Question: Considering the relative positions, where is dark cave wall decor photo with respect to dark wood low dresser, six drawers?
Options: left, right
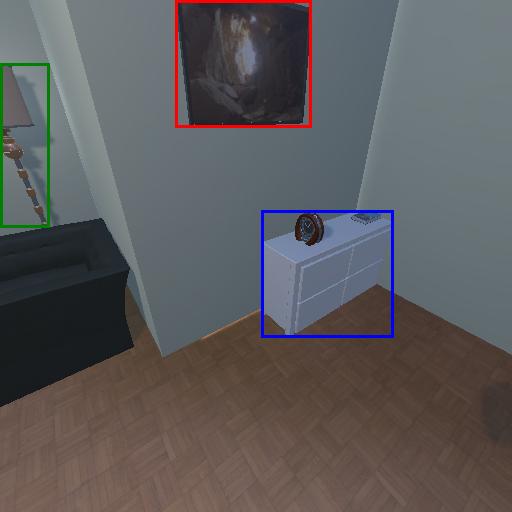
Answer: left